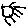
Label: sun